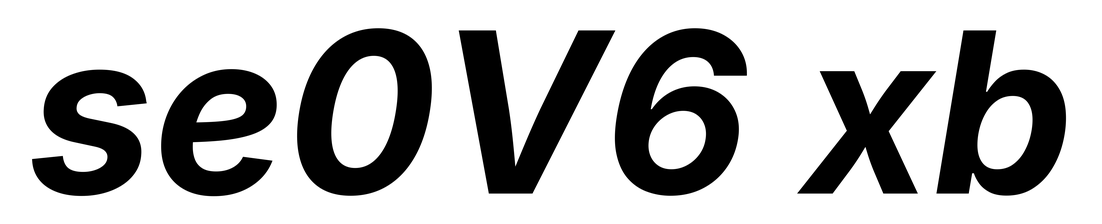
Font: Inter-Italic_Bold_Italic